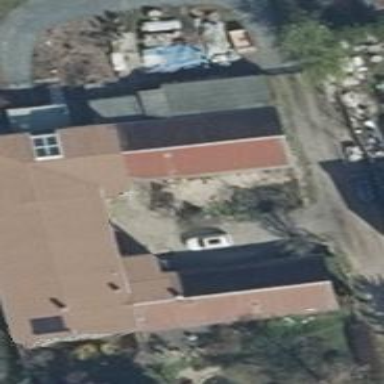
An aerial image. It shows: Simple house.